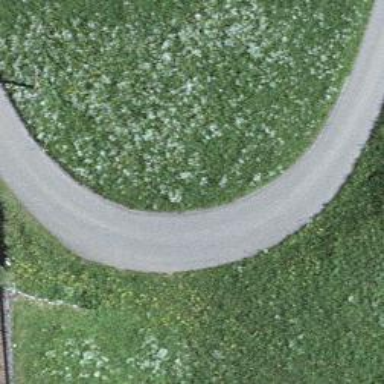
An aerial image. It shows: Asphalt track with grade1 surface.